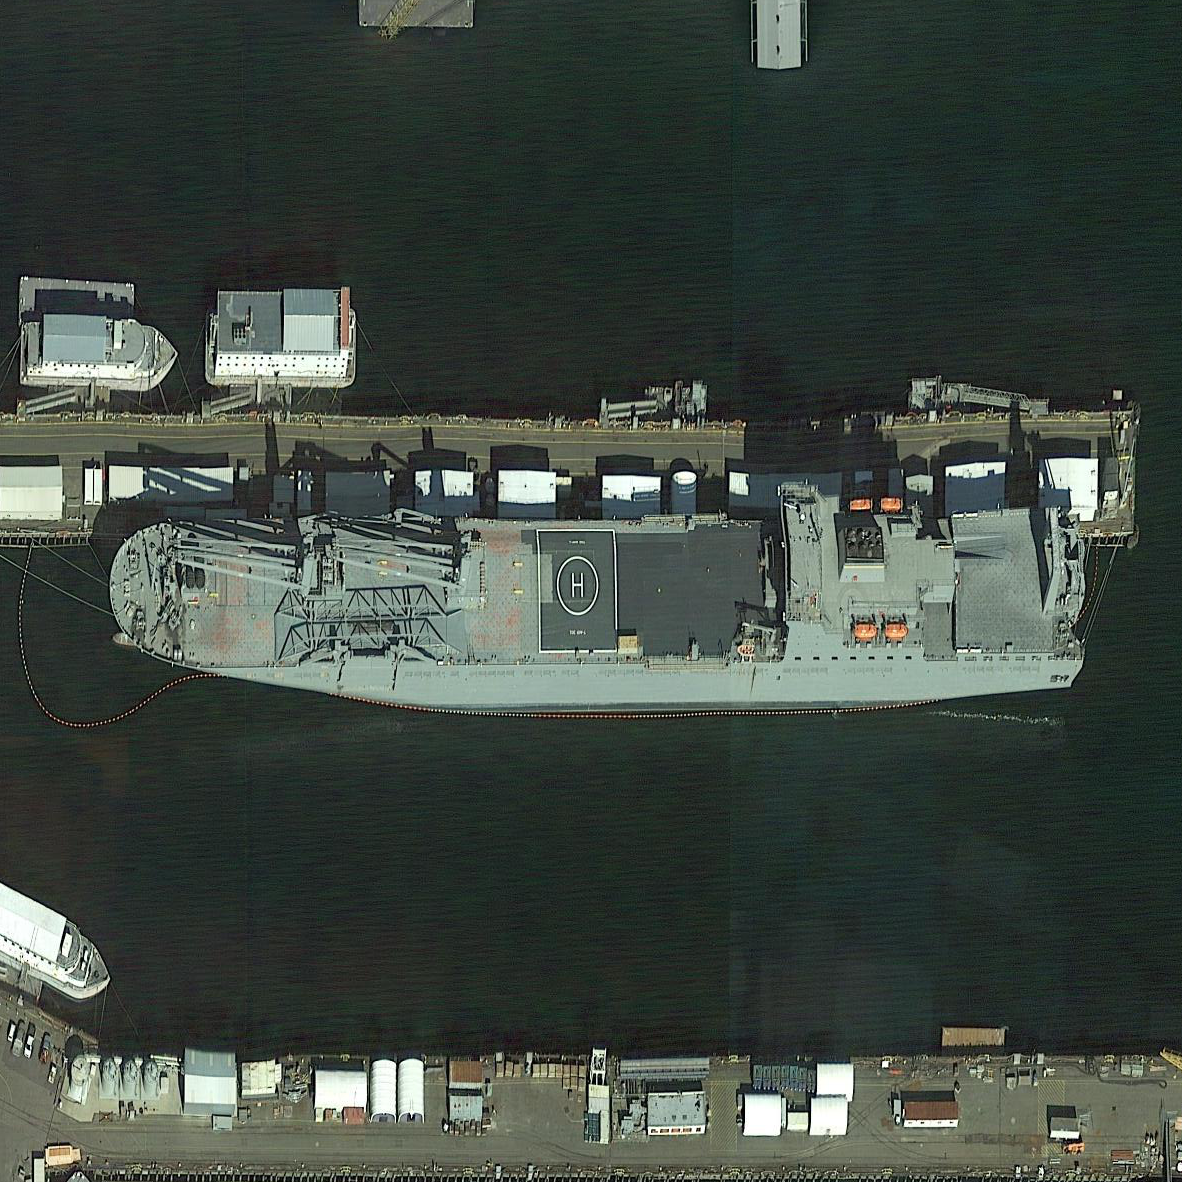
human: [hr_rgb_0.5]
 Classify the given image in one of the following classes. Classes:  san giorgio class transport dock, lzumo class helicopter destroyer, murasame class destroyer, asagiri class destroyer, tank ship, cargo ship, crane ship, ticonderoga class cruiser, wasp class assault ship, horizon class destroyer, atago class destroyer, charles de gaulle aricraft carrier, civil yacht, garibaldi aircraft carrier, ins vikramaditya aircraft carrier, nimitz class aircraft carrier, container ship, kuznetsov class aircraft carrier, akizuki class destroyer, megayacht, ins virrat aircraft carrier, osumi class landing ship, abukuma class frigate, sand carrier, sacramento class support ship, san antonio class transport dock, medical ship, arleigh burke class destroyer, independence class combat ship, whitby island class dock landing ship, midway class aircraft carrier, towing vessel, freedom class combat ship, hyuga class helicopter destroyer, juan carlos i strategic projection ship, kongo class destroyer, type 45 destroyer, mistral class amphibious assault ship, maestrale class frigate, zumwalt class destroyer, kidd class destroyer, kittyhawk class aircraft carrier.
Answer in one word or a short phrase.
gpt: Crane ship